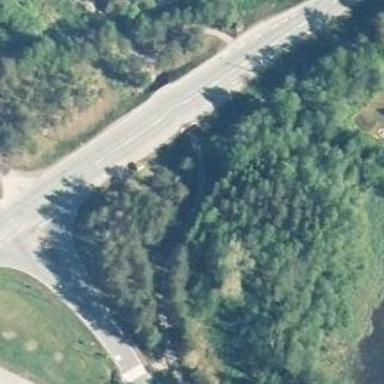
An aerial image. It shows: Asphalt cycleway.